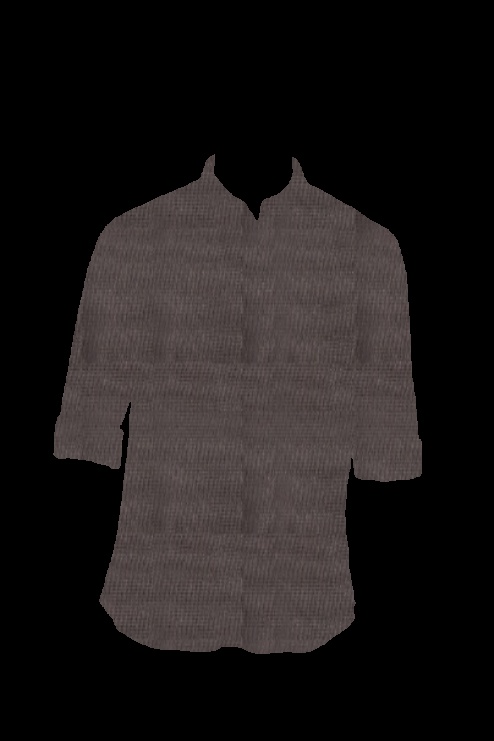
black grey slim fit tee